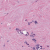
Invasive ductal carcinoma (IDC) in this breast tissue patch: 1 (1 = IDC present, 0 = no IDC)